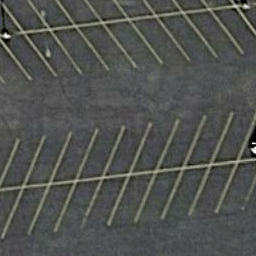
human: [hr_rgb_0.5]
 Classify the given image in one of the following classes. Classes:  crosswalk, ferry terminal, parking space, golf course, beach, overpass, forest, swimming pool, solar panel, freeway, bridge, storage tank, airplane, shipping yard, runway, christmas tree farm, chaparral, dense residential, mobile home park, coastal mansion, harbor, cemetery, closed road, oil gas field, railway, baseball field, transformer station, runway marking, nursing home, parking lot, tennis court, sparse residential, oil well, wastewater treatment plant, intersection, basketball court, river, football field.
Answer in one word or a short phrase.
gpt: parking space